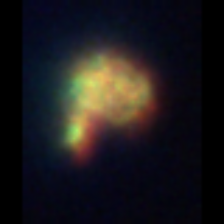
Taxon: Unknown_detritus
Group: Unknown